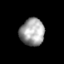
Tissue: skin
Cell type: Others
Senescence score: 0.2177
Nuclear area (px): 652
Mean DAPI intensity: 161.798